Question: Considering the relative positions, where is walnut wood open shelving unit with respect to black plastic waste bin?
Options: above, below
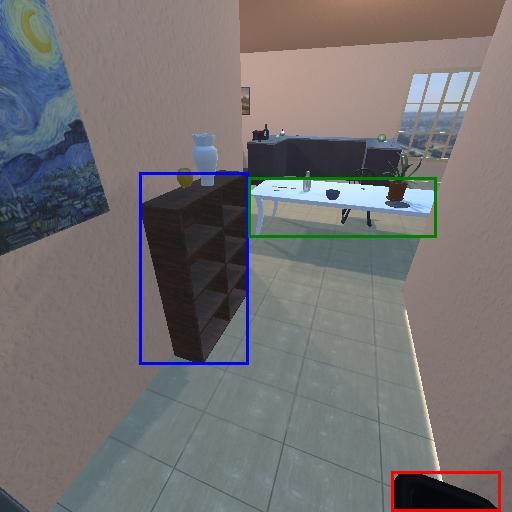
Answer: above